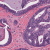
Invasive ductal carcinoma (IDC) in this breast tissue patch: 0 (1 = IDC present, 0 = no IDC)